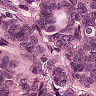
Metastatic tissue present: yes